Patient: sex F, age 72
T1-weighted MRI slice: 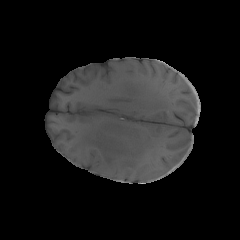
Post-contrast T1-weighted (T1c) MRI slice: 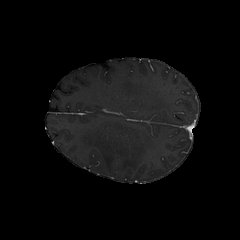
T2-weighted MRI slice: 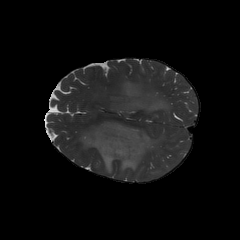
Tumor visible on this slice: yes
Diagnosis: Glioblastoma, IDH-wildtype
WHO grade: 4